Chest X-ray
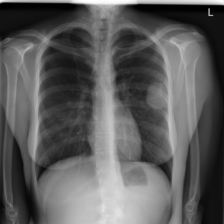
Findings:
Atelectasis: negative
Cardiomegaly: negative
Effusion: negative
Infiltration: positive
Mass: positive
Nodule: positive
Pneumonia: negative
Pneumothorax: negative
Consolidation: negative
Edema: negative
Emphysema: negative
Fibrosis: negative
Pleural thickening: negative
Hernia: negative